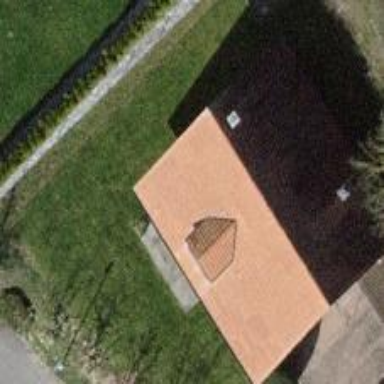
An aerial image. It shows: Simple and straightforward house.